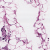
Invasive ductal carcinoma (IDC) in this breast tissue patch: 1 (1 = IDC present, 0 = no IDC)